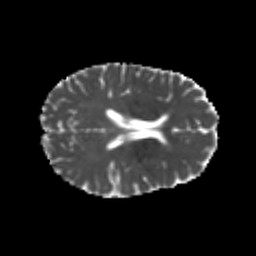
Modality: MD
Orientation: axial
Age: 25
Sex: female
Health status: healthy
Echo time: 0.074 s